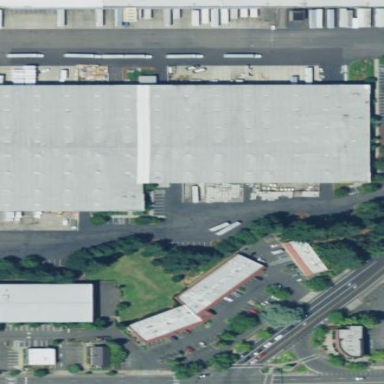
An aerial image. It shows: Warehouse.